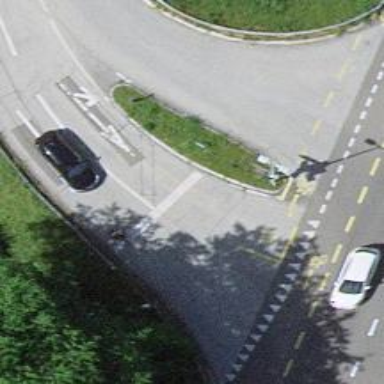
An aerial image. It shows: Road with traffic signals.